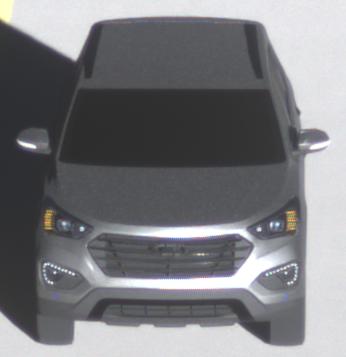
Make: Hyundai
Model: Santa Fe 2.4 GDI
Detailed model: Santa Fe (DM)
Model produced from: 2017/08
Model produced until: 2018/01
Doors: 5
Color: gray
Road condition: dry road
Daytime: sunrise or sunset
Contrast: high contrast